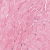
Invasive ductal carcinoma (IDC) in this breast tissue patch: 0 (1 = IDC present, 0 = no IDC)